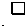
Label: square